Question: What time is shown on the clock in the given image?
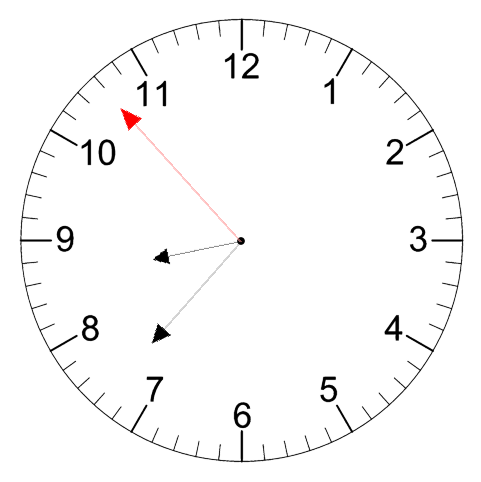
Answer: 08:36:53